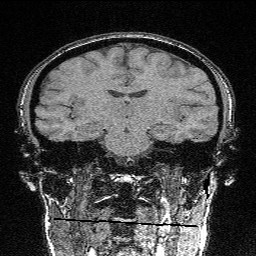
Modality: FLASH
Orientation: sagittal
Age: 31
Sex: female